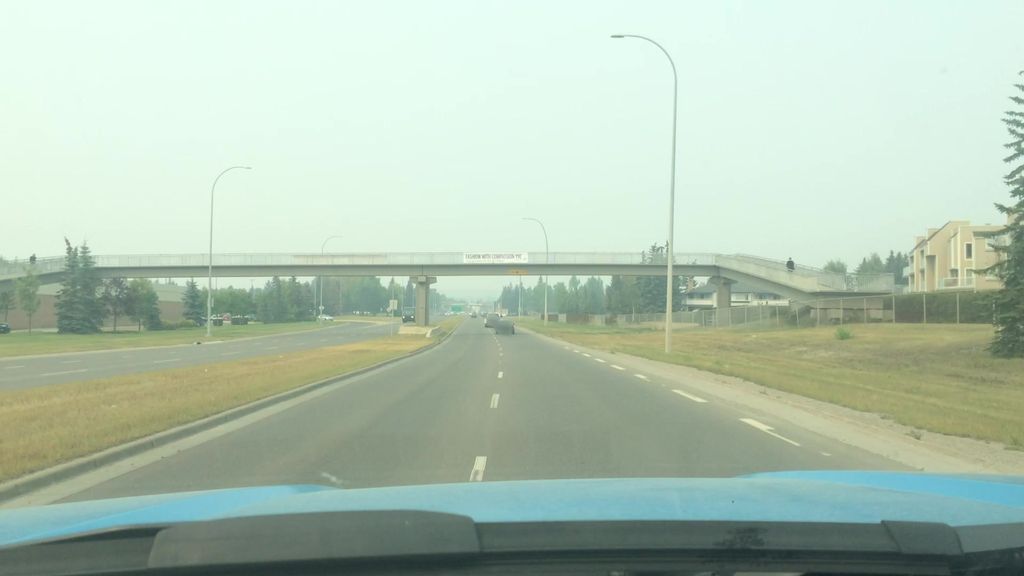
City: calgary